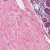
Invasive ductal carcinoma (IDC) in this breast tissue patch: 0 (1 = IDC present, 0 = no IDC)